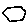
Label: hexagon